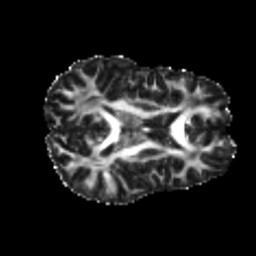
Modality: FA
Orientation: axial
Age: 22
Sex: male
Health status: healthy
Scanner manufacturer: philips
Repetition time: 7.386 s
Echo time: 0.08599 s